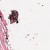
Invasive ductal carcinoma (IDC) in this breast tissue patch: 0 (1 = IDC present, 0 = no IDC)